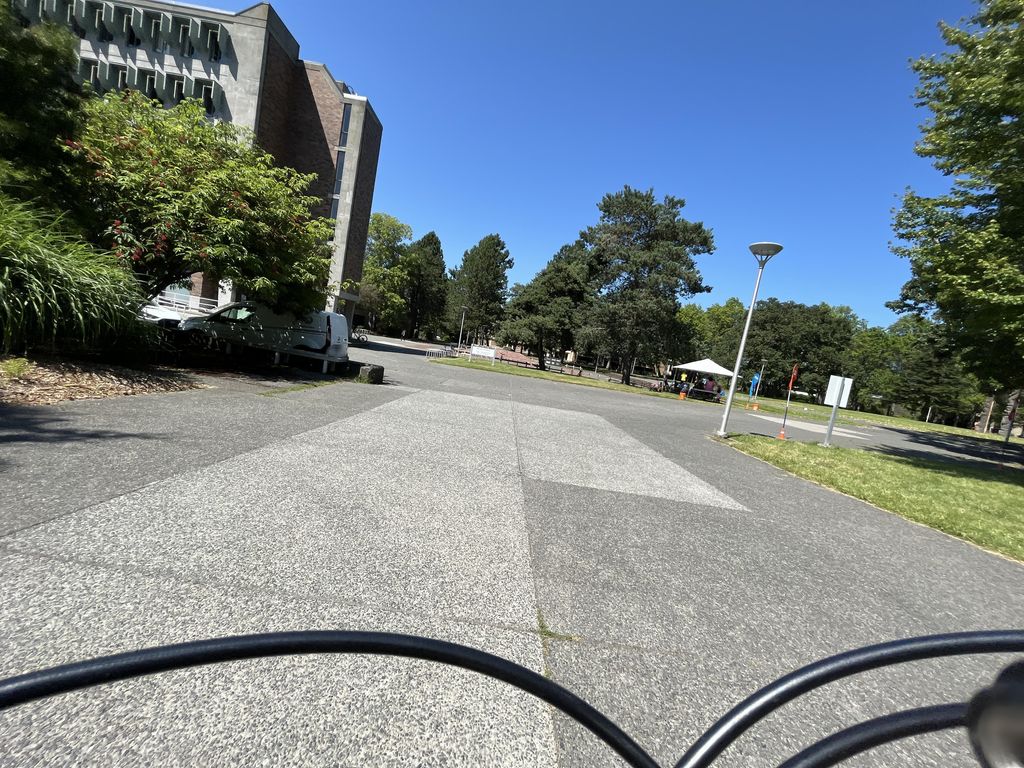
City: victoria